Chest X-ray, PA view. Patient: 48 years old, sex M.
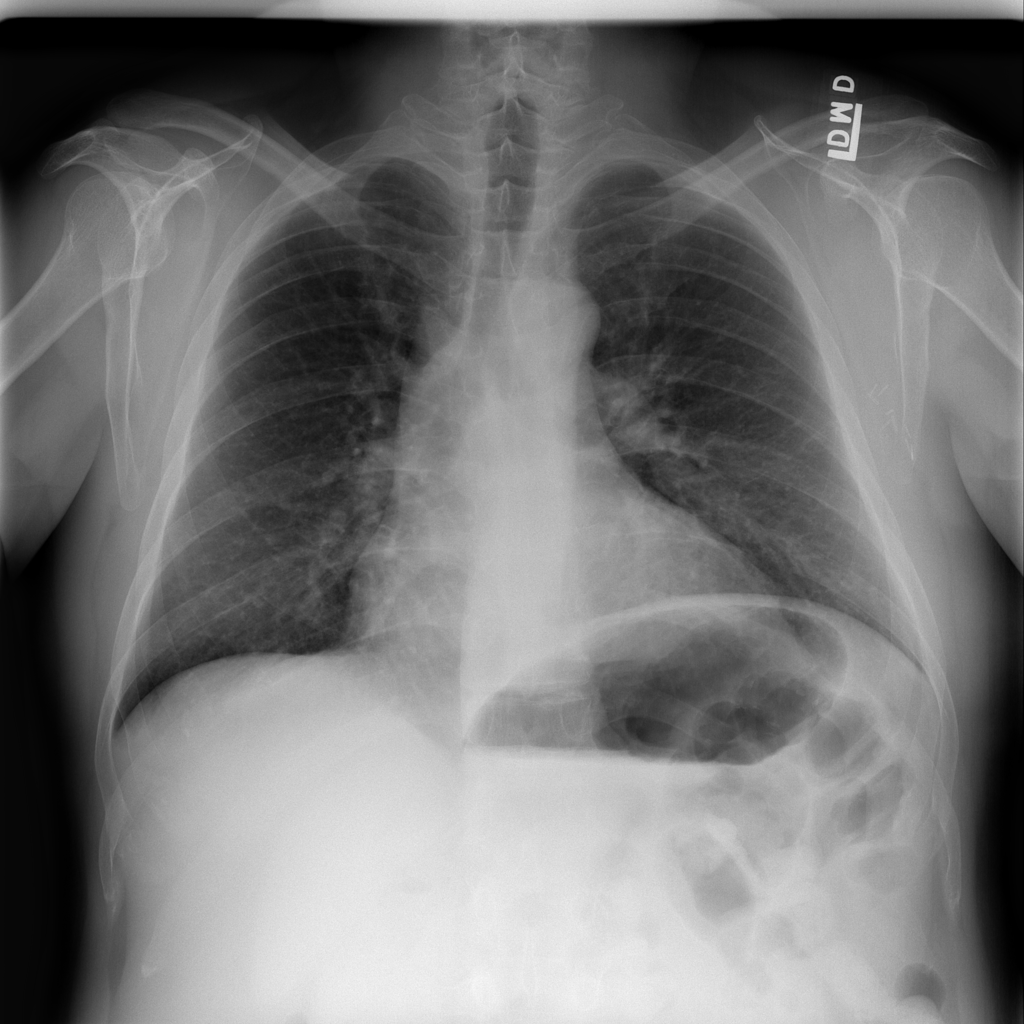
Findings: No Finding